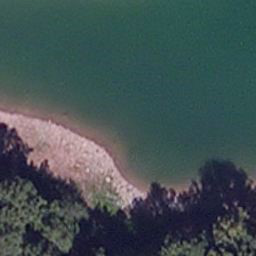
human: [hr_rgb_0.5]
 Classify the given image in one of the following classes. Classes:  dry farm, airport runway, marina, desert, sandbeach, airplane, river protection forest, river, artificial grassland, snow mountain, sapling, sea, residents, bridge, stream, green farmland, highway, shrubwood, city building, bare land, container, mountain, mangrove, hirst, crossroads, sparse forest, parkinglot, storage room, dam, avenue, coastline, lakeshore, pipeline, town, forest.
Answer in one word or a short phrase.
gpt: lakeshore